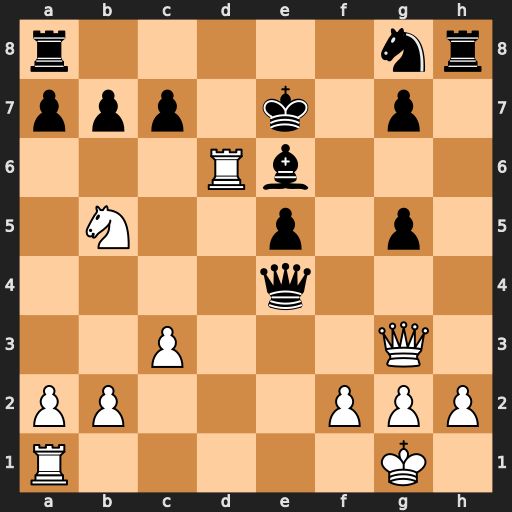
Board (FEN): r5nr/ppp1k1p1/3Rb3/1N2p1p1/4q3/2P3Q1/PP3PPP/R5K1
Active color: w
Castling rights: -
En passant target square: -
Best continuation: Qxg5+ Kf7 Nxc7